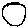
Label: circle